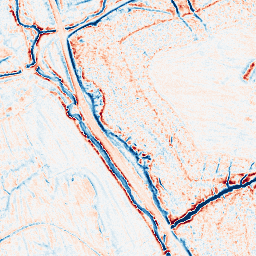
Category: edge_preserving
Decomposition family: anisotropic_diffusion
Decomposition parameters: iterations: 10
kappa: 30
gamma: 0.2
Upsampling method: quadratic
Upsampling parameters: scale: 8
Upsampling scale: 8